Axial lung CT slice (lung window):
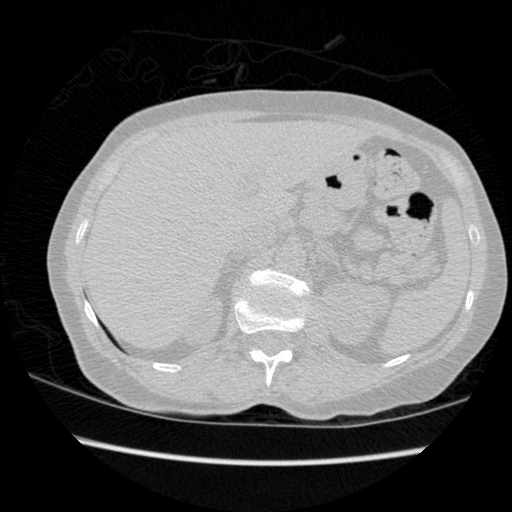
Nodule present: no